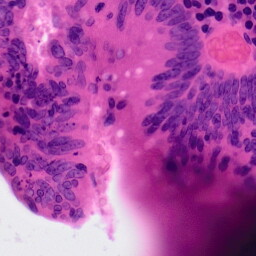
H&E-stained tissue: Colon